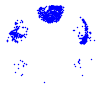
Particle: pion